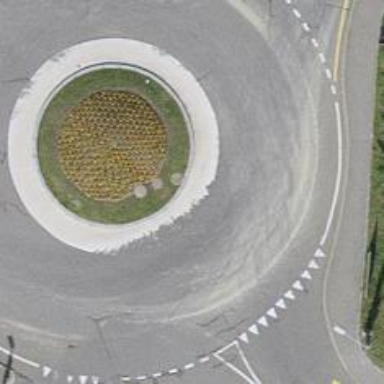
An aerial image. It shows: Island traffic calming feature with grass surface.